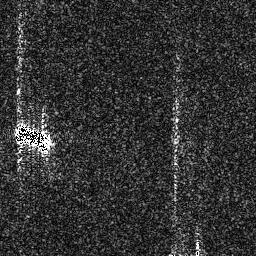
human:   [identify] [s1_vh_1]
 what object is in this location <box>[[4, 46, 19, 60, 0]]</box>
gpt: <ref>1 medium ship at the left</ref>